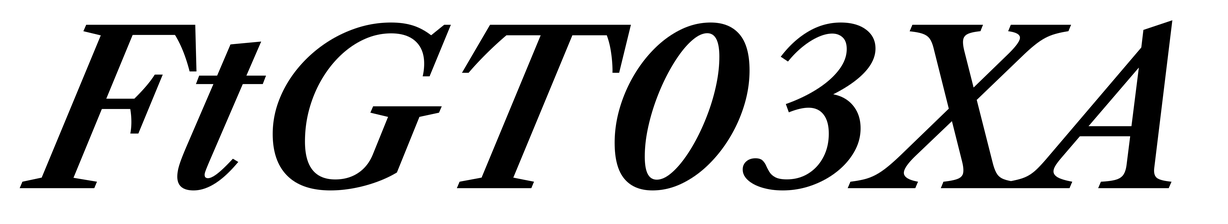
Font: LibreCaslonText-Italic_SemiBold_Italic